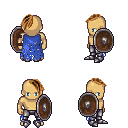
a pixel art fantasy rpg character, male body template, human, tanned skin, blue tattered cape, metal pants, brown long mohawk hairstyle, metal boots, shield, four views (front, back, left, right), 2x2 character sprite sheet, small pixel art, hard edges, no anti-aliasing